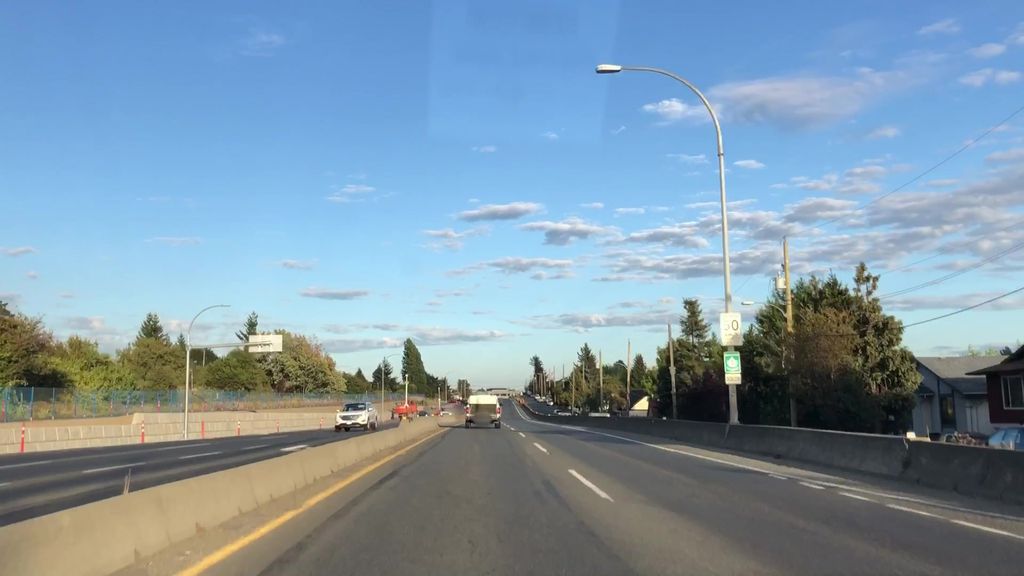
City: victoria